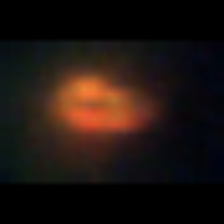
Taxon: Unknown_phyto
Group: Unknown